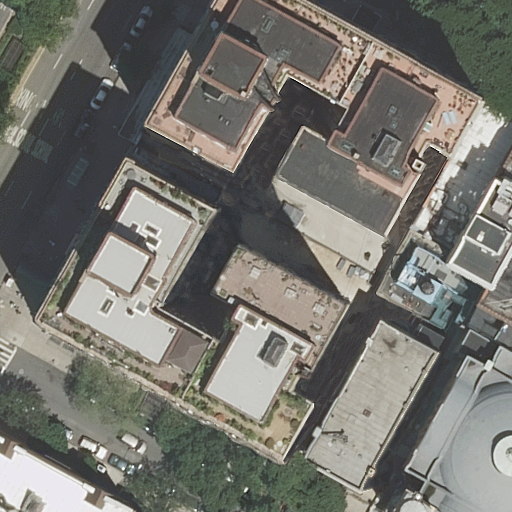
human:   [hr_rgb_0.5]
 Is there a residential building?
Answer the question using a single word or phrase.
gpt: yes

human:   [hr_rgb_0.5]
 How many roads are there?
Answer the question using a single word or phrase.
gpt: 3

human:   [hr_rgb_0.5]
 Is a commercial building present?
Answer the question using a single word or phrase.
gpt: no

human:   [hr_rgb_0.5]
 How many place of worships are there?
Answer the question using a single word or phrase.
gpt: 1

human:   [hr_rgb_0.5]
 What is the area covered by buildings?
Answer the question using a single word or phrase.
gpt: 5227m2

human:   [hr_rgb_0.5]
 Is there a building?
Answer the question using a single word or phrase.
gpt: yes

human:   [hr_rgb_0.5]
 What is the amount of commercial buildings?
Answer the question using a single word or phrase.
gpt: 0

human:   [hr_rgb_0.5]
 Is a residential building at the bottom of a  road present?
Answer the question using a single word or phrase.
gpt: yes

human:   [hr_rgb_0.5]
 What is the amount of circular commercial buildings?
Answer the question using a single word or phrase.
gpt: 0

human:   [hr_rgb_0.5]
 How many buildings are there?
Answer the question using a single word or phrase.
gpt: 8

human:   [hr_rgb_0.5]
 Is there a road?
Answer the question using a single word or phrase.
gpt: yes

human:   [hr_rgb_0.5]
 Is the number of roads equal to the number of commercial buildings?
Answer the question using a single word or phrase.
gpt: no

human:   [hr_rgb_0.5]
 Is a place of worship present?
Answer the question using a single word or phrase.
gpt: yes

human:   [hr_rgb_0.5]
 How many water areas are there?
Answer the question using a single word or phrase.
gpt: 0

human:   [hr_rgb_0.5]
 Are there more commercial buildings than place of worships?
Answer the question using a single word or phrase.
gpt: no

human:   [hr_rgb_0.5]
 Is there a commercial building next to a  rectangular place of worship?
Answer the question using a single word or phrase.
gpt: no

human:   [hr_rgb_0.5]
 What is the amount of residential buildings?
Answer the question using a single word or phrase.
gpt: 7

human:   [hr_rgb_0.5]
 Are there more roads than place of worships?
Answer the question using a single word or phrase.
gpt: yes

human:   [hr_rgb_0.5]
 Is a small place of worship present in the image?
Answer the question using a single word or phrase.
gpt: no

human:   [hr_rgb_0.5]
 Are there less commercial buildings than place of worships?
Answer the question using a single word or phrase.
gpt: yes

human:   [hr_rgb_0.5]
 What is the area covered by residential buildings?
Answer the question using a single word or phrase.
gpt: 4674m2

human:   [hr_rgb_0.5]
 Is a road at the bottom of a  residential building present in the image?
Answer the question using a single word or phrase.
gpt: yes

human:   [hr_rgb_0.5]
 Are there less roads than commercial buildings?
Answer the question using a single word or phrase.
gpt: no

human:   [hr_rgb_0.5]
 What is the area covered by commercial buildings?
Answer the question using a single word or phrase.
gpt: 0m2

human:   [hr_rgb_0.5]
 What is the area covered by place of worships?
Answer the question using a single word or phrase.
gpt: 552m2

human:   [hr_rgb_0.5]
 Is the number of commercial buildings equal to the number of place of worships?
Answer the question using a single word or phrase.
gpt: no

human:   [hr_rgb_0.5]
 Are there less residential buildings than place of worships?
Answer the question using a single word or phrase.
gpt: no

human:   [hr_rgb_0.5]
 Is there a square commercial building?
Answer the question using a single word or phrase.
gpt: no

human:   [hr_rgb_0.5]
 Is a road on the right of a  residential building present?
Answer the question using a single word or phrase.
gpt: yes

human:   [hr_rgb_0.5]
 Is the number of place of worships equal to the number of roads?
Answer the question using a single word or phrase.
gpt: no

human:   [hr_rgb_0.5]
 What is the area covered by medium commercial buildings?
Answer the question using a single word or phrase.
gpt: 0m2

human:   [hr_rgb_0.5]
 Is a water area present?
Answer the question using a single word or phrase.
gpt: no

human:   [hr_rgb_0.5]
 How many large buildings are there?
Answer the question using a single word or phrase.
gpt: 4

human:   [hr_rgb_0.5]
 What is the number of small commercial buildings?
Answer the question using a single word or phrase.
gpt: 0

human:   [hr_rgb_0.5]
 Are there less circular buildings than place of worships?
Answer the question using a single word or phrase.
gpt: yes

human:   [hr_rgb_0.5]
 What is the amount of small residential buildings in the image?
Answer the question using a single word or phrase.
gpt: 2

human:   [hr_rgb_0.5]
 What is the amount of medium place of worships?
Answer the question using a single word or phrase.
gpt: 0

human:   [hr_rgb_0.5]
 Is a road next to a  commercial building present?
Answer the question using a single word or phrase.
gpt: no

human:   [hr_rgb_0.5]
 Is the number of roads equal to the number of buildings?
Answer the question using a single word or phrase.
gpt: no

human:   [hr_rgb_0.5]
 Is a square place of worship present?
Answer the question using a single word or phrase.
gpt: no

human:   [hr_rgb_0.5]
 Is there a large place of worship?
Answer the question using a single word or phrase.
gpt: yes

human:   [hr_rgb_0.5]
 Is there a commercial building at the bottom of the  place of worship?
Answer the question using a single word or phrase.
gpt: no

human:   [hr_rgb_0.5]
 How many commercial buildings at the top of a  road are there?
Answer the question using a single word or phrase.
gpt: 0

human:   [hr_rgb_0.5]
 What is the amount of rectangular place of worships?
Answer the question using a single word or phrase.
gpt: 0

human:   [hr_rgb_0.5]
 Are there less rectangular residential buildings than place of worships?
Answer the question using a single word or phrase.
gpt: no

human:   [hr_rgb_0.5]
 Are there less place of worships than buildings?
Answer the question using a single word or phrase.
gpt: yes

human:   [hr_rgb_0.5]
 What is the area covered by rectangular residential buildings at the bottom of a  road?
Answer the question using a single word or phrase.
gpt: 849m2

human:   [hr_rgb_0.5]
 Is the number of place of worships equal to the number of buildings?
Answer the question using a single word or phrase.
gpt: no

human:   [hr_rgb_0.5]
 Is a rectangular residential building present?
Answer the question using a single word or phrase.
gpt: yes

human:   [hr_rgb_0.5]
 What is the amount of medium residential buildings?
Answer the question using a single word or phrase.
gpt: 2

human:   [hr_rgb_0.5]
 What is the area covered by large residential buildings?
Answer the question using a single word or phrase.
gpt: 3825m2

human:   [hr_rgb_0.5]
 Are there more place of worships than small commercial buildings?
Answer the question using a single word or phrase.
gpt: yes

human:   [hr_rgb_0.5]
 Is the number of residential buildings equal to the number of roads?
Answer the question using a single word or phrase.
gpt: no

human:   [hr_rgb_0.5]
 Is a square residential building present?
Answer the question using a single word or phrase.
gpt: no

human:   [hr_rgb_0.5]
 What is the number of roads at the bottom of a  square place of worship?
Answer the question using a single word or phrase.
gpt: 0

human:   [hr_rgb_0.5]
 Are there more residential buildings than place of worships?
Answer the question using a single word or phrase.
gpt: yes

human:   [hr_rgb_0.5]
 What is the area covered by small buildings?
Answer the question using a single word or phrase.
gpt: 152m2

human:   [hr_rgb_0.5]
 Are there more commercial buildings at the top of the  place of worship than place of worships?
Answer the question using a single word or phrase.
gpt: no

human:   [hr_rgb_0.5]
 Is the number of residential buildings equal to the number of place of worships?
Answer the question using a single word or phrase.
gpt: no

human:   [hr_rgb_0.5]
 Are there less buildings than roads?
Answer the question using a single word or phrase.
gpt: no

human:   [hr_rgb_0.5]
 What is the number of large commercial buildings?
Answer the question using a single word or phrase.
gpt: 0

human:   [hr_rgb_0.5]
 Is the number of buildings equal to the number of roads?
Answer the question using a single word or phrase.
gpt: no

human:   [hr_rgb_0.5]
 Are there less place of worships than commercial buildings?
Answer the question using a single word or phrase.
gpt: no

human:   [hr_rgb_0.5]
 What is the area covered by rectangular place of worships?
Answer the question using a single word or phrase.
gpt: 0m2